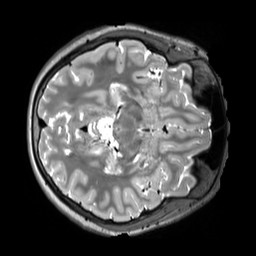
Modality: T2w
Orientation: axial
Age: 14
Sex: female
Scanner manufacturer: siemens
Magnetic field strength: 3 T
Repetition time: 3.2 s
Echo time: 0.408 s